三年级 · 算术
看图列式计算。（共 6 分）

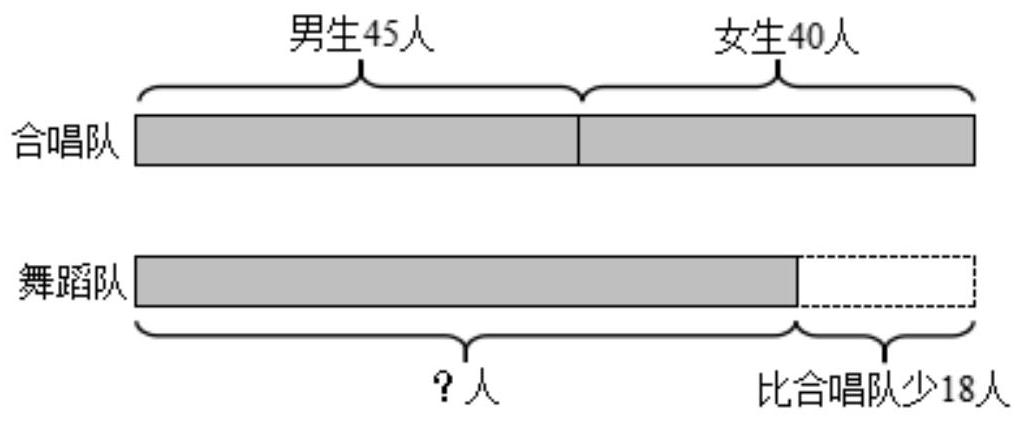
答案: 67 人

【分析】用合唱队的男生人数加上女生人数, 求出合唱队的人数。再用合唱队的人数减去舞蹈队比合唱队少的人数, 求出舞蹈队的人数。

【详解】 $45+40-18$

$=85-18$

$=67($ 人)
则舞蹈队有 67 人。